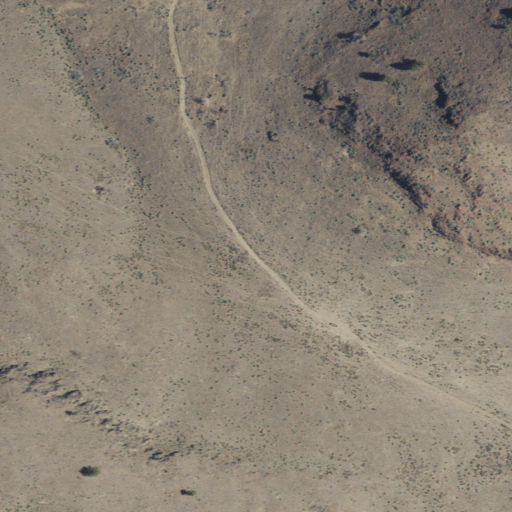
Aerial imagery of gap in Oregon named East Pass containing only shrub